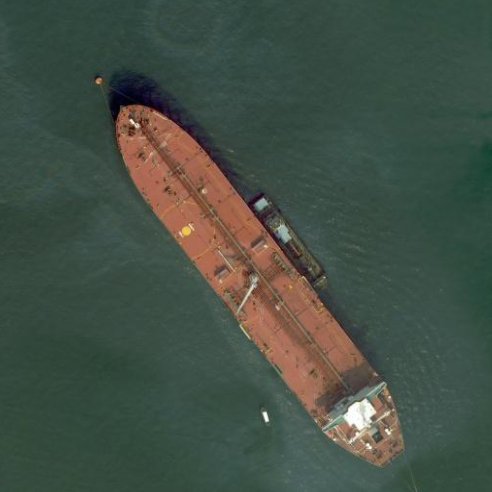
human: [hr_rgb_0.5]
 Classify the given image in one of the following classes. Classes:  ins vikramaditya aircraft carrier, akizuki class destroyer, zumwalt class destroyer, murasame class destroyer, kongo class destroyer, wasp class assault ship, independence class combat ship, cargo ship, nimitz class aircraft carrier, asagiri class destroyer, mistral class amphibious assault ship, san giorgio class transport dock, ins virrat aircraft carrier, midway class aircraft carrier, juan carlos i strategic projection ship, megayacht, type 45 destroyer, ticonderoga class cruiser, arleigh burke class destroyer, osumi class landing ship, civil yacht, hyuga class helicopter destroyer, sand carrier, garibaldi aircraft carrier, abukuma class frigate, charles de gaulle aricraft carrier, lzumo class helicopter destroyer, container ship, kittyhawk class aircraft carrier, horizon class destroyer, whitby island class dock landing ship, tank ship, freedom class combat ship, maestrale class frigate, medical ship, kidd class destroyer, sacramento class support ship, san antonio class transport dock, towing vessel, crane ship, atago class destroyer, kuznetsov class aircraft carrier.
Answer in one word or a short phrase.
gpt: Tank ship